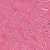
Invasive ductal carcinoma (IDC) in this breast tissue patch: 0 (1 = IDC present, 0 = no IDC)